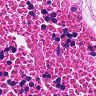
Metastatic tissue present: no